Field crop: tomato
Growth stage: 1
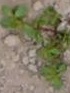
Species: portulaca